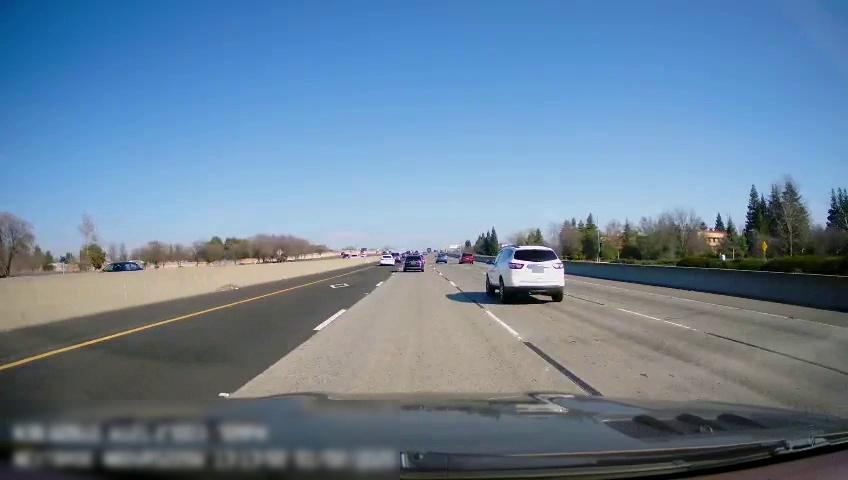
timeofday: Day
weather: Sunny
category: Drivable Space
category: Vehicles | Car
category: Drivable Space
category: Vehicles | Van
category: Vehicles | SUV
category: Vehicles | SUV
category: Vehicles | SUV
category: Vehicles | Car
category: Vehicles | Car
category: Lanes | Alternate Lane
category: Lanes | Alternate Lane
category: Lanes | Current Lane
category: Lanes | Current Lane
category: Lanes | Alternate Lane
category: Traffic | Signs